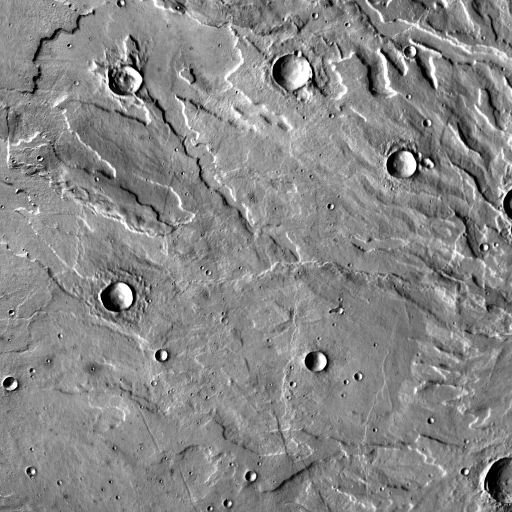
Crater classes present: Background, Other, Secondary